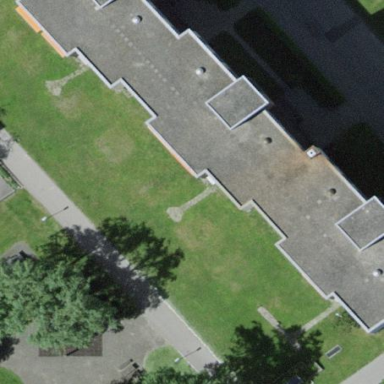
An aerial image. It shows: View of apartment building.